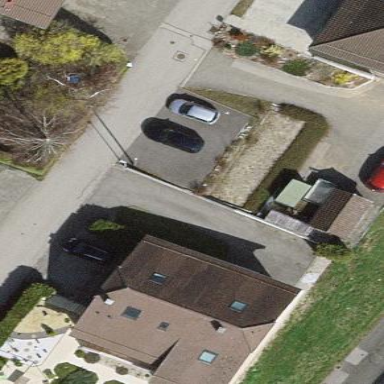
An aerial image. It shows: Simple and straightforward house.